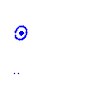
Particle: kaon